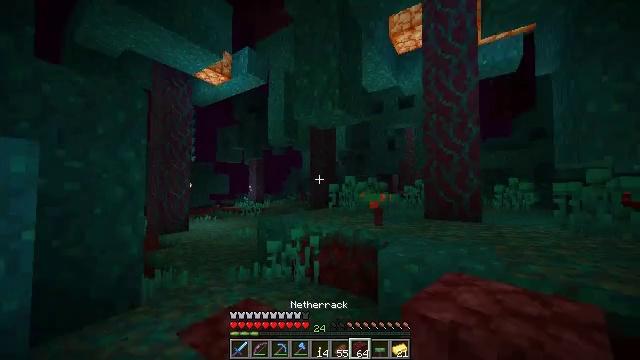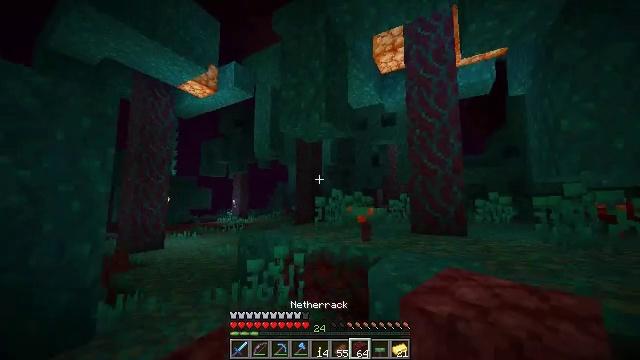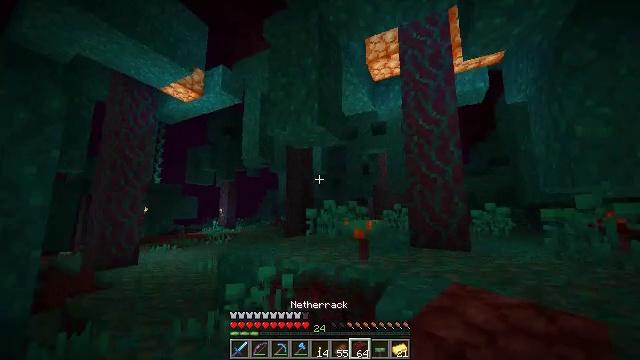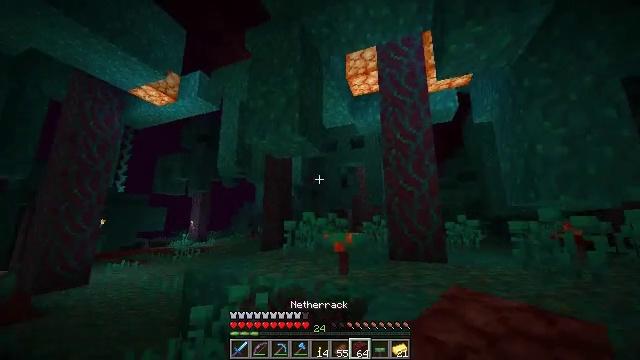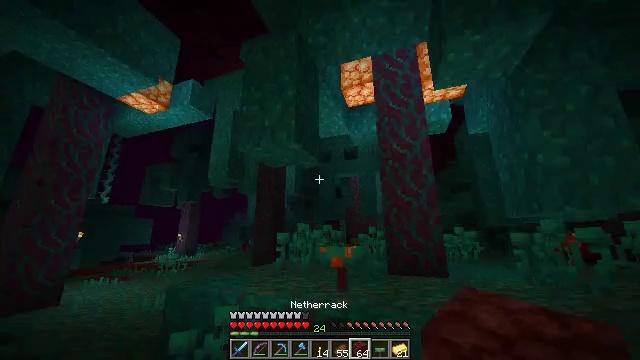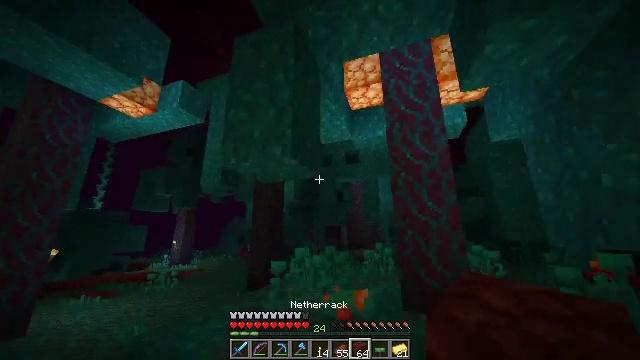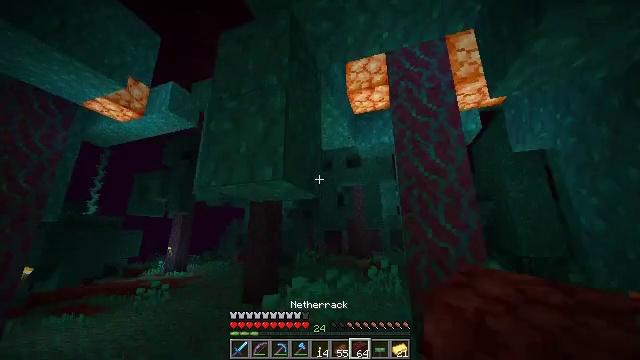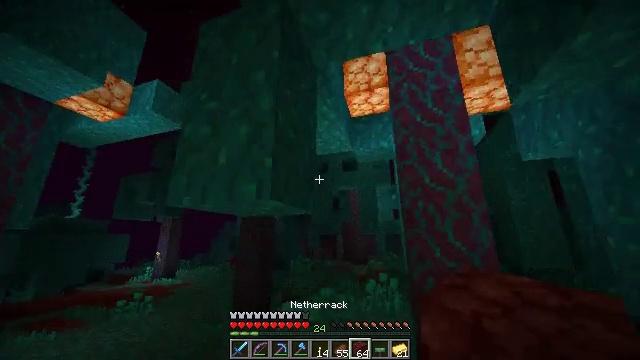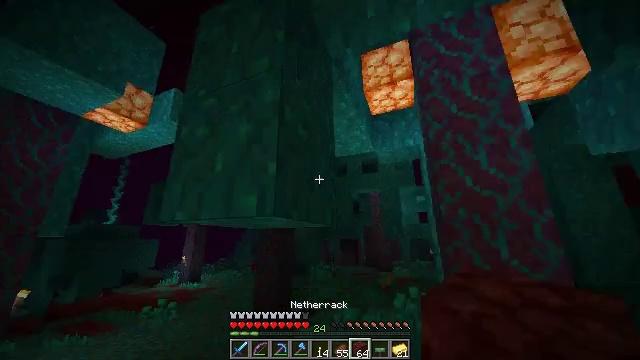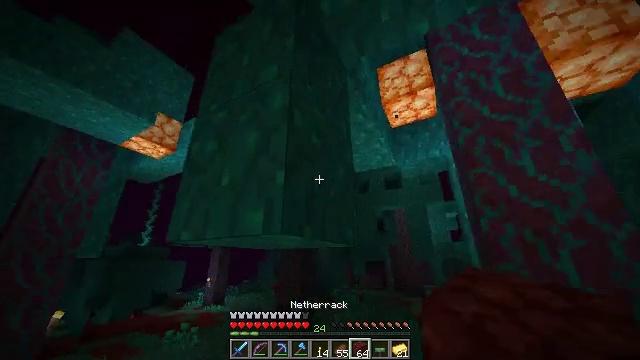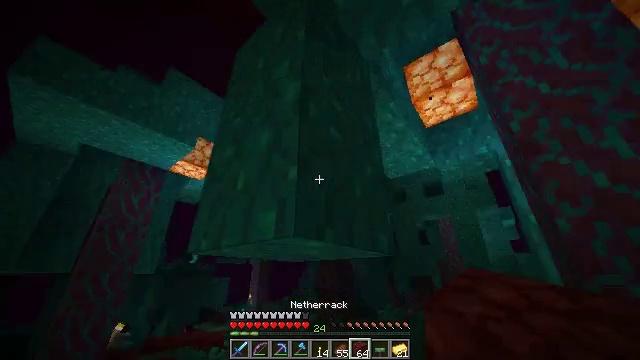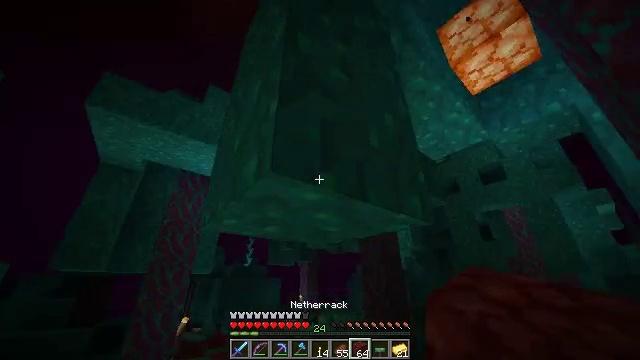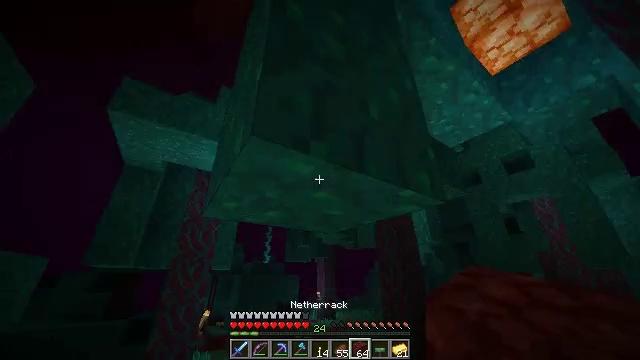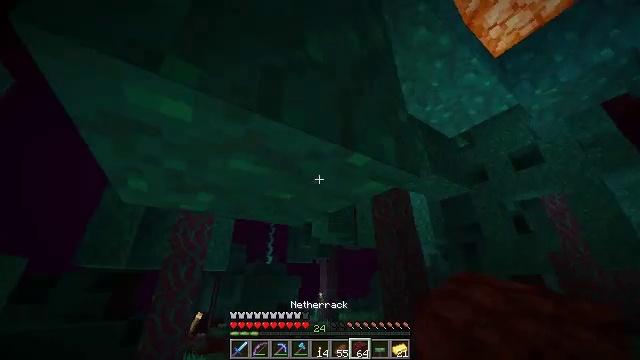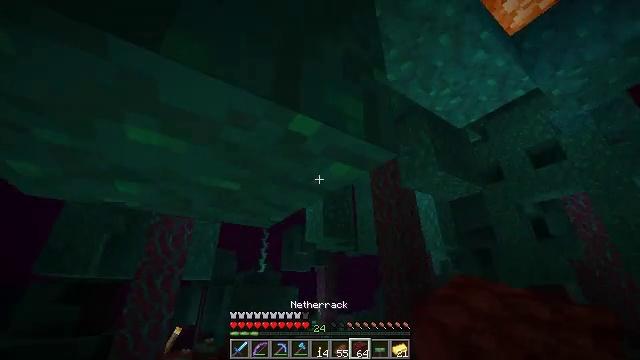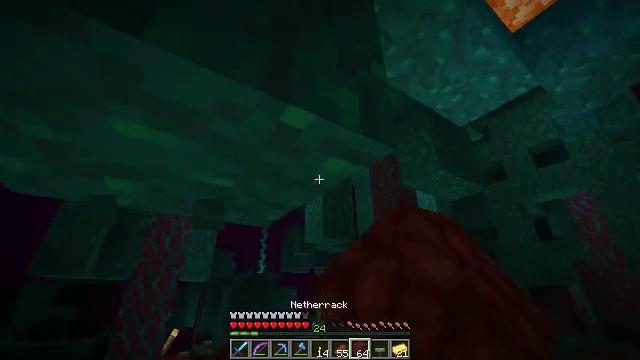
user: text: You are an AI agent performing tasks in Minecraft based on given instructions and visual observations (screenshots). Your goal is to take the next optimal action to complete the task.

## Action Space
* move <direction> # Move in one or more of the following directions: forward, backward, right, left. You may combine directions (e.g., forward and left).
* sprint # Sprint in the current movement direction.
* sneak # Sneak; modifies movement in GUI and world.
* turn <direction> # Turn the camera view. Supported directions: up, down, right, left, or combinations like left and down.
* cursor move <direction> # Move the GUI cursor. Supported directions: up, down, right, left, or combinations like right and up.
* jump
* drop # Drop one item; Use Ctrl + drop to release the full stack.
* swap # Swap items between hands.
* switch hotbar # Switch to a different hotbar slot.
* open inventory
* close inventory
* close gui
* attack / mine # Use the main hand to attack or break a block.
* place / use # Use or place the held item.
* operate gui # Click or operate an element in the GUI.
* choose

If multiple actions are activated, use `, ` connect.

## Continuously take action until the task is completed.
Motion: motion action
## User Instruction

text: Attack the warped wart block to obtain it.
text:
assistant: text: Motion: move forward, turn right and up
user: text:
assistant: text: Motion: move forward, turn right and up
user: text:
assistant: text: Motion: move forward, turn right and up
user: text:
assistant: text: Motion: move forward, turn right and up, jump
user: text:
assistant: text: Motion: move forward, jump
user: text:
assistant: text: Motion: move forward, jump
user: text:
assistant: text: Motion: move forward, turn right
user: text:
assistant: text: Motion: move forward and move right, turn left
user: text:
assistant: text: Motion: move forward and move right, turn left and up
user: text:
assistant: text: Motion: move forward and move right, turn left and up
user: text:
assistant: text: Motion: move forward and move right, turn left
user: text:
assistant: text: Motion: move forward, turn left
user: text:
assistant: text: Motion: turn left
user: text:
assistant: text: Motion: attack / mine
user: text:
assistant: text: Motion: attack / mine
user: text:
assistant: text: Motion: attack / mine
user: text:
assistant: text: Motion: turn left and up, attack / mine
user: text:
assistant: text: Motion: turn left and up, attack / mine
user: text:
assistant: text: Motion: attack / mine
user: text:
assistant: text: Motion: attack / mine
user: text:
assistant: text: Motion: attack / mine
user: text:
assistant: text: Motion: turn left and up, attack / mine
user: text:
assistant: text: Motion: turn left, attack / mine
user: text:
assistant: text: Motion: turn left, attack / mine
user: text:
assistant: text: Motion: turn left and up, attack / mine
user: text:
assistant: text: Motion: turn left and up, attack / mine
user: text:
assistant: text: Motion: turn left and up, attack / mine
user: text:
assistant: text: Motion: attack / mine
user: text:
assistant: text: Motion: attack / mine
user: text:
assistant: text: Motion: attack / mine